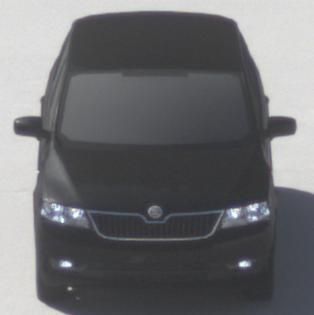
Make: Skoda
Model: Rapid Spaceback 1.2 TSI
Detailed model: Rapid Spaceback
Model produced from: 2013/10
Model produced until: 2015/04
Doors: 5
Color: black
Road condition: dry road
Daytime: morning or afternoon
Contrast: high contrast